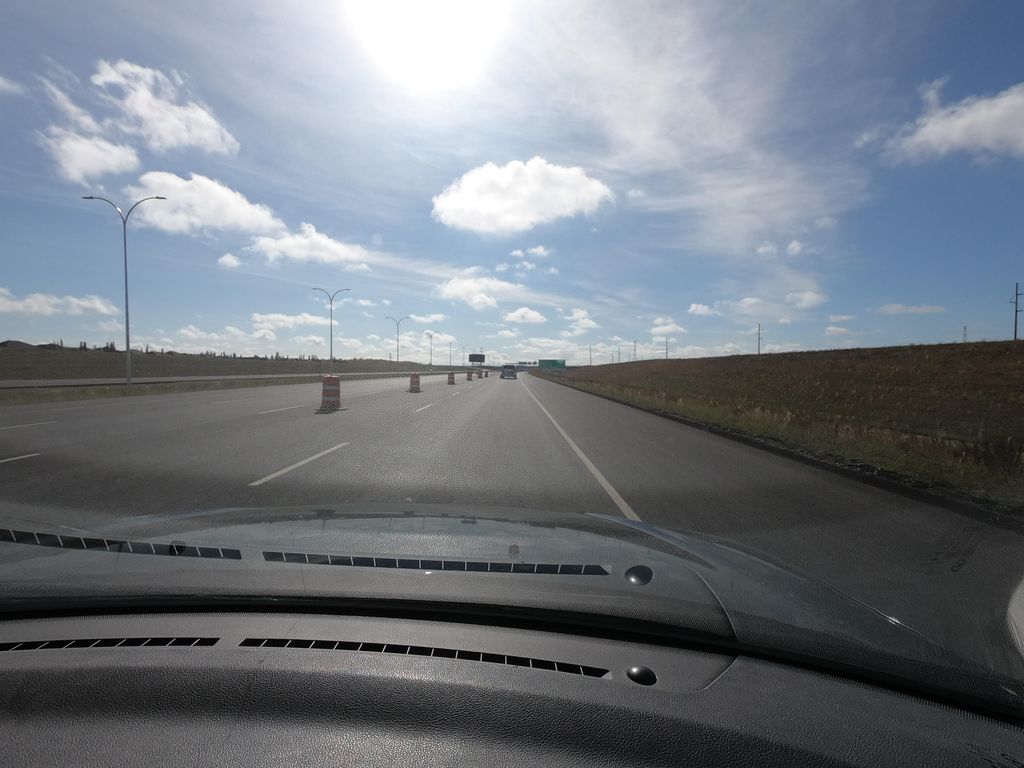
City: calgary